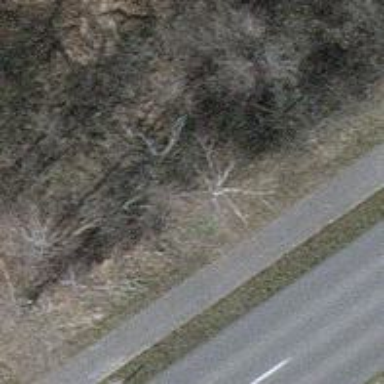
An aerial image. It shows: Single tag "natural: tree."